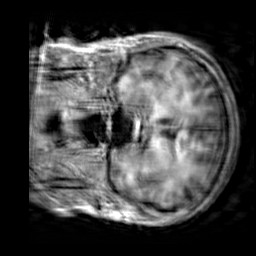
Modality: T1w
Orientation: coronal
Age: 29
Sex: male
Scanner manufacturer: siemens
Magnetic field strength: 3 T
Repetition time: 2.3 s
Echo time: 0.00303 s